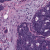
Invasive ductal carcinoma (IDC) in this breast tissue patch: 0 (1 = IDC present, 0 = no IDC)